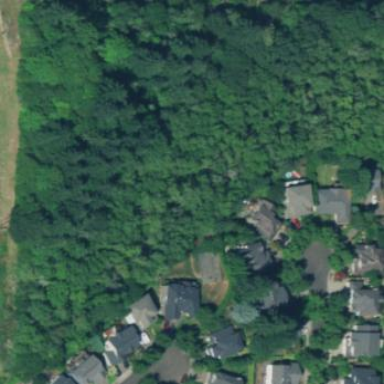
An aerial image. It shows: Nature reserve within woodland area.